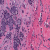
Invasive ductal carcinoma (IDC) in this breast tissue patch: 0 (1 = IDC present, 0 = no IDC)